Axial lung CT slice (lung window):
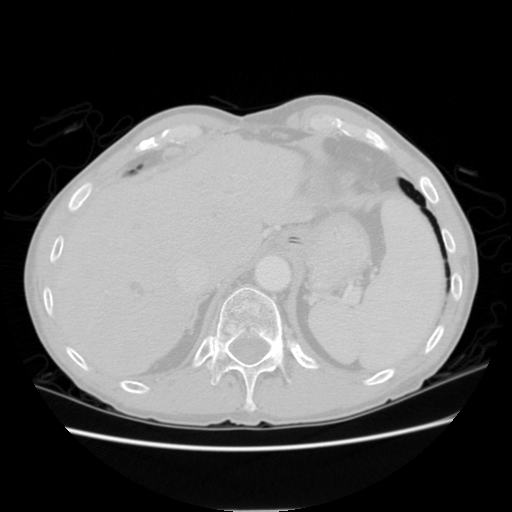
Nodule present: no